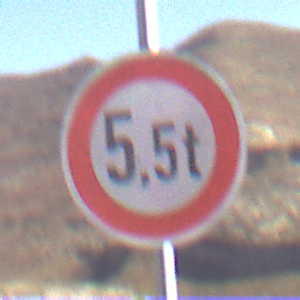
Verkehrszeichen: TatsaechlicheMasse
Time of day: MorningAfternoon
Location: Outdoor (Nature)
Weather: Clear
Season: NotSpecified
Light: Natural